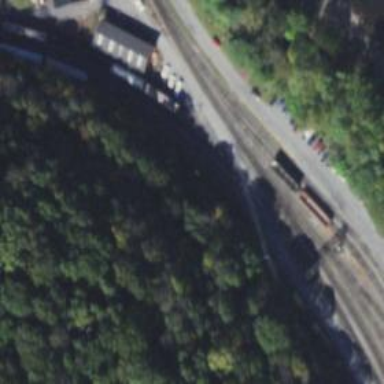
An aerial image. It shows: Railway crossing.